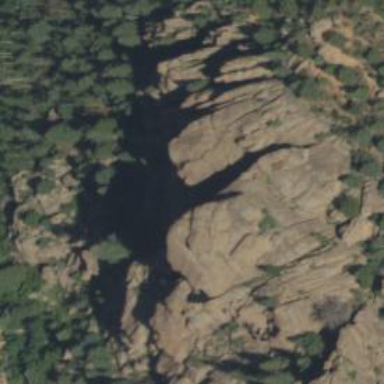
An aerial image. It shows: Landscape of bare rock.